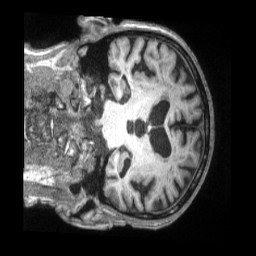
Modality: T1w
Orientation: coronal
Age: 88
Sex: male